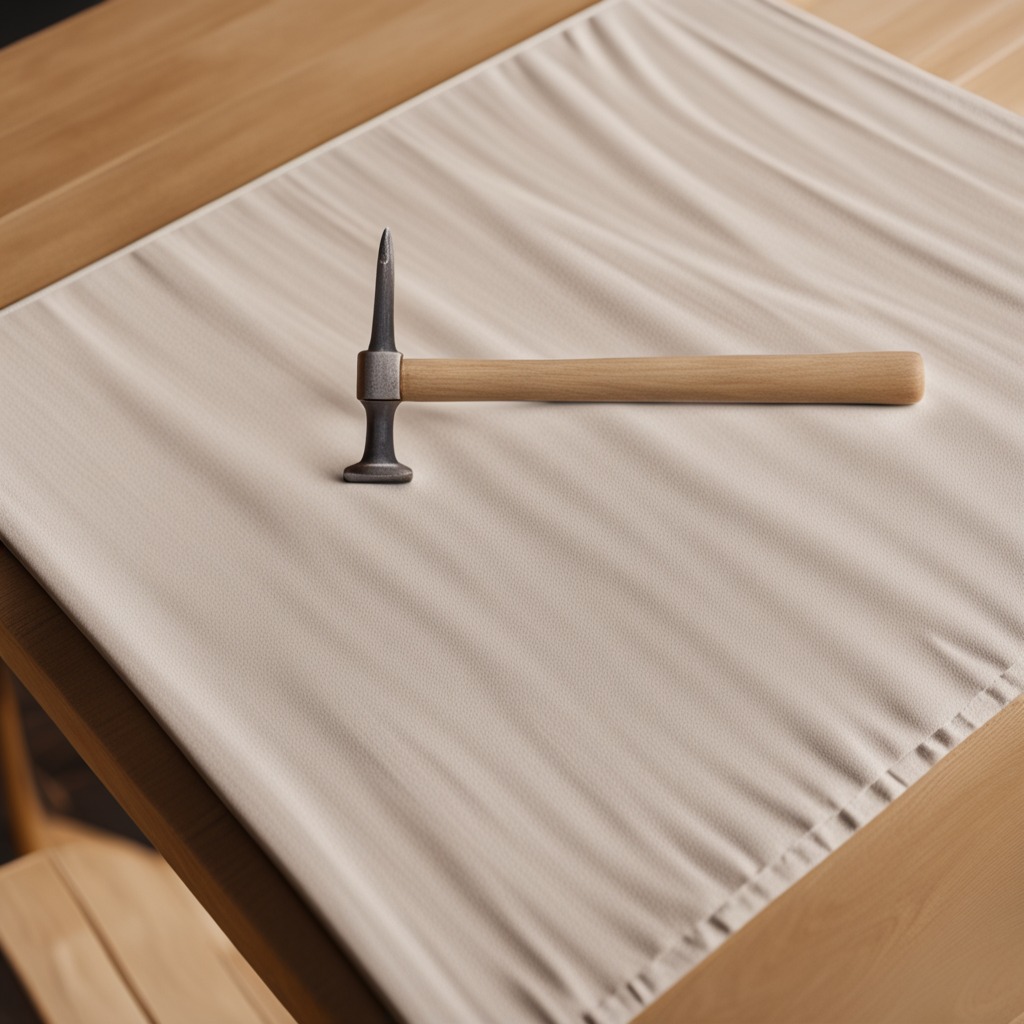
A hammer is lying on the wooden table.